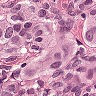
Metastatic tissue present: yes